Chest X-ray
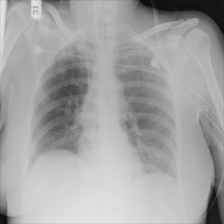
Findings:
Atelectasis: negative
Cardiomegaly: negative
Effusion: negative
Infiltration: negative
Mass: negative
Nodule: negative
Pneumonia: negative
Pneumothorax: negative
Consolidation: negative
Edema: negative
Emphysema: negative
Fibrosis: negative
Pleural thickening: negative
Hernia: negative